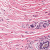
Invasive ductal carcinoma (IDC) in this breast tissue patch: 0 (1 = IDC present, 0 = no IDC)